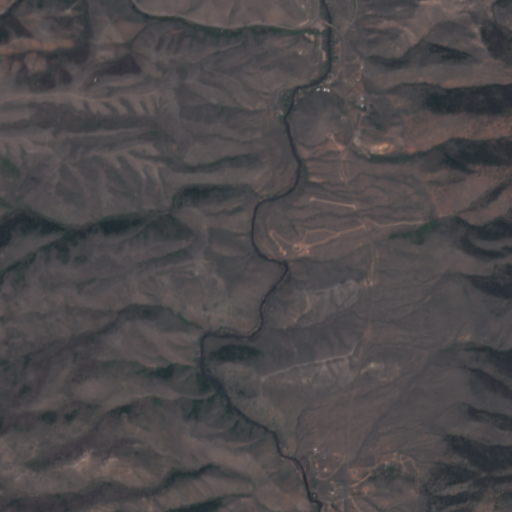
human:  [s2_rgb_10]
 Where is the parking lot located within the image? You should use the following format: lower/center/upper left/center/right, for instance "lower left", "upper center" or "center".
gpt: The parking lot is located in the upper center of the image.
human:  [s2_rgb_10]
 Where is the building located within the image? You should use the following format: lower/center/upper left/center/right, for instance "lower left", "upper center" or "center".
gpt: The building is located in the upper right of the image.
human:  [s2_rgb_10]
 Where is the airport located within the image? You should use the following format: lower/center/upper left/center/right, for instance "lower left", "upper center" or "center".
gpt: There is no airport in the image.